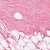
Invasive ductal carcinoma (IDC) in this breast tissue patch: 0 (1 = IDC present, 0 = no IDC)